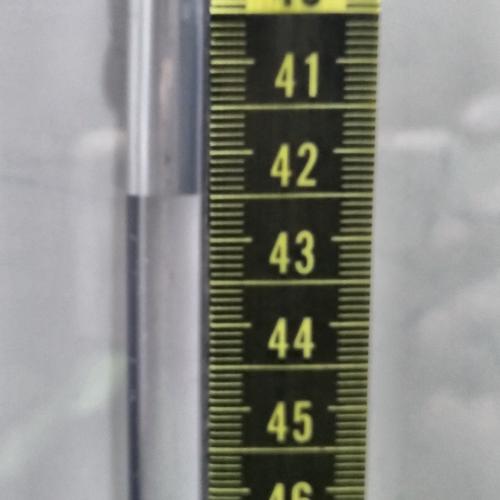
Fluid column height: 42.5 cm